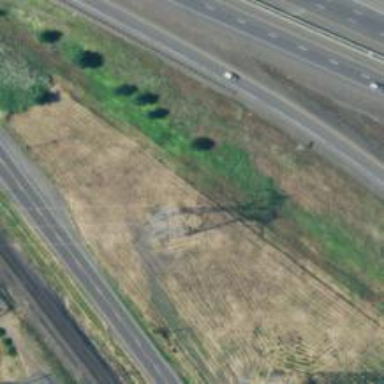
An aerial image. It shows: Lattice structure tower used for power distribution.